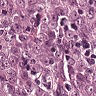
Metastatic tissue present: yes